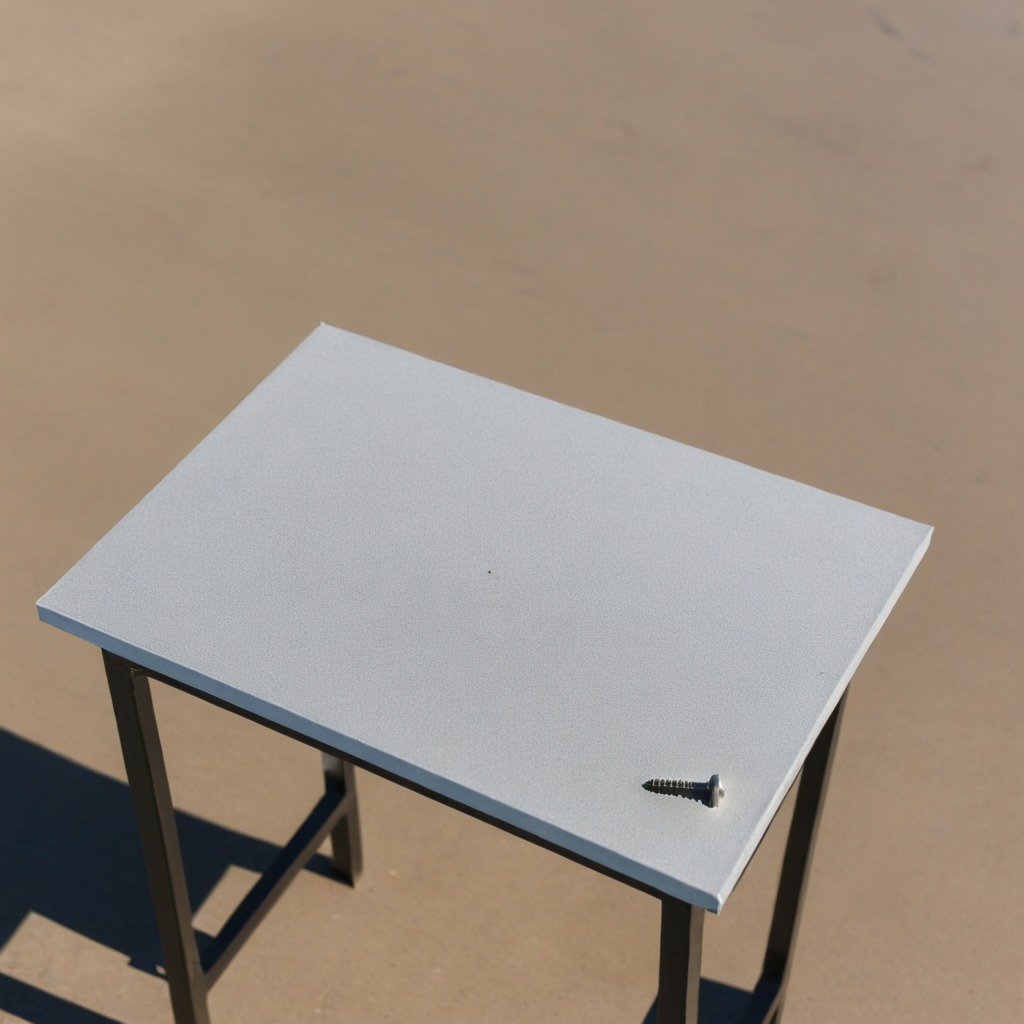
A metal screw is lying on the table in the afternoon light.